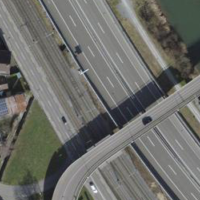
EUNIS habitat code: 57
Species observed at this site:
Corvus corone